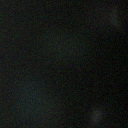
Screen state: off